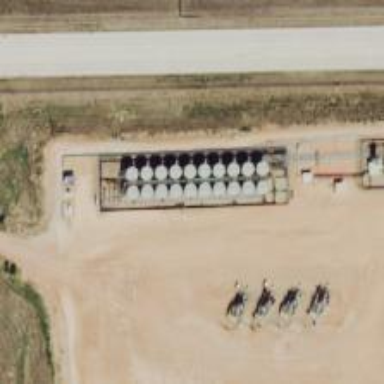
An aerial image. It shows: Storage tank that is man-made.